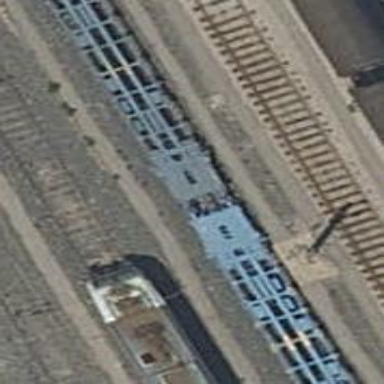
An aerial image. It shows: Rail yard with electrified contact lines for the trains.